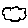
Label: cloud